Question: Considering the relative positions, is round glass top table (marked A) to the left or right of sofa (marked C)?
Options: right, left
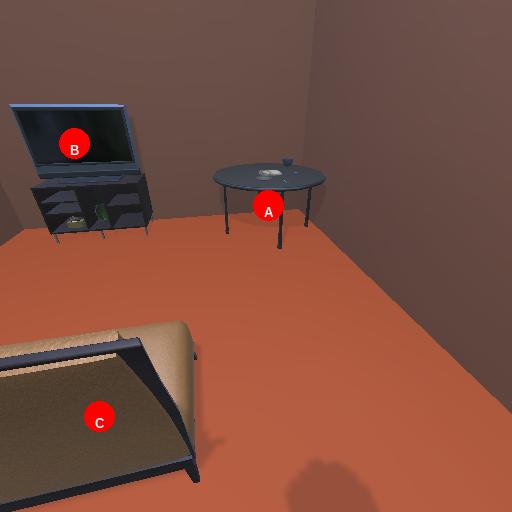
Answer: right